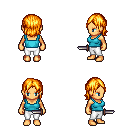
a pixel art fantasy rpg character, female body template, human, tanned skin, teal pirate shirt, white pants, light blonde long bangs hairstyle, dagger, four views (front, back, left, right), 2x2 character sprite sheet, small pixel art, hard edges, no anti-aliasing